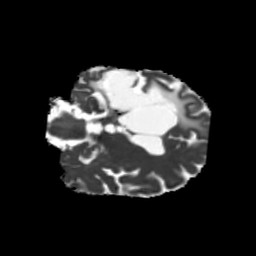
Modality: MD
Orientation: coronal
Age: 43
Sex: male
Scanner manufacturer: siemens
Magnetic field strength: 3 T
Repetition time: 5.25 s
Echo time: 0.08 s